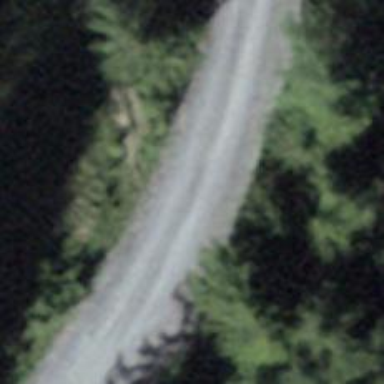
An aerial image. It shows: Gravel track with grade 2 tracktype.